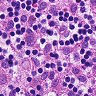
Metastatic tissue present: no